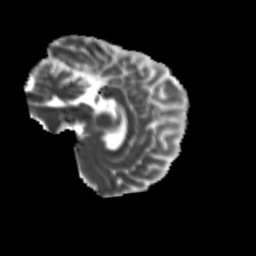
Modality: MD
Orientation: sagittal
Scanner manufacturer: siemens
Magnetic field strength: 3 T
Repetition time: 9.2 s
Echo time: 0.084 s